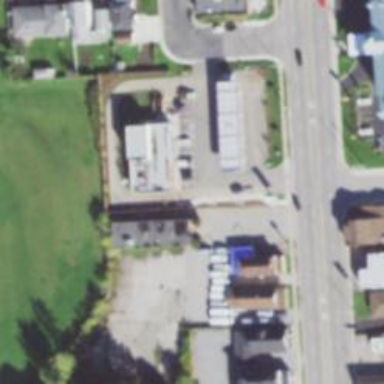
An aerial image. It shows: Convenience shop.